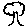
Label: tree